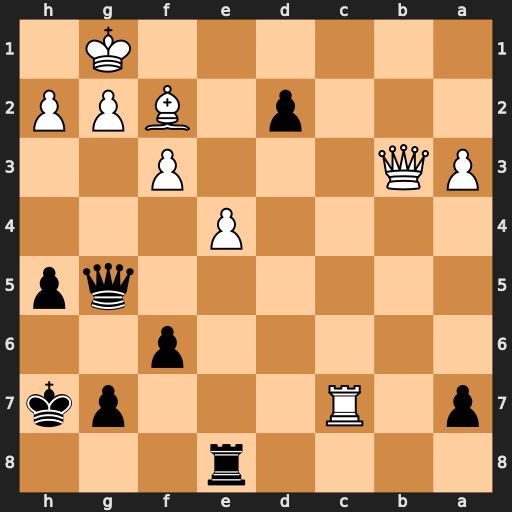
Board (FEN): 4r3/p1R3pk/5p2/6qp/4P3/PQ3P2/3p1BPP/6K1
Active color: b
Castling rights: -
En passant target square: -
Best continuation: Qe5 Qd1 Qxc7